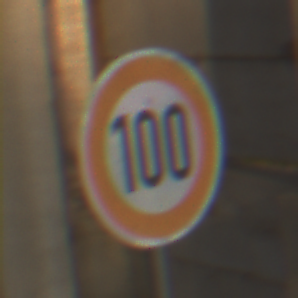
Verkehrszeichen: Geschwindigkeit100
Umgebung: Roofed, Suburban
Tageszeit: SunriseSunset
Wetter: Clear
Licht: Natural
Jahreszeit: NotSpecified
Kontrast: MediumContrast